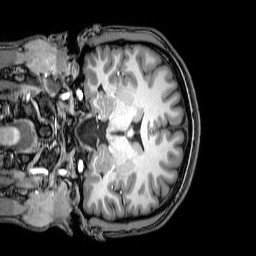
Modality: T1w
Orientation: coronal
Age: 27
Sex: female